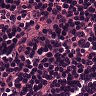
Metastatic tissue present: no